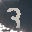
Label: 3